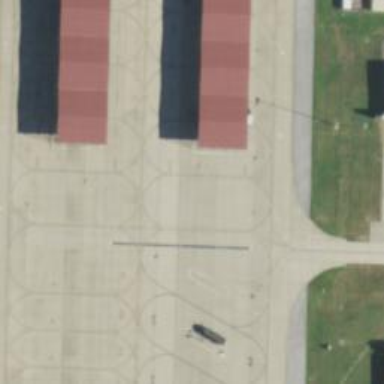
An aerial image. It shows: View of taxiway at the airport.